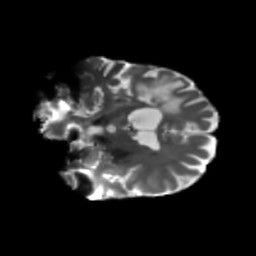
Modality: T2w
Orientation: coronal
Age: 74
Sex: female
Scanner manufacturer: siemens
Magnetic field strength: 3 T
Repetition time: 5.25 s
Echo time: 0.08 s